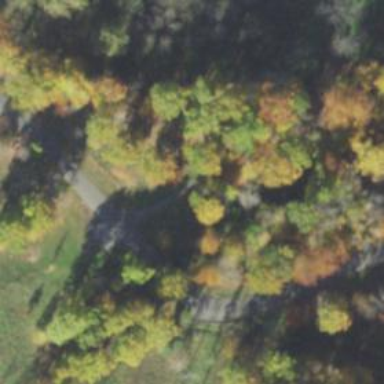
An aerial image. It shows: Path.